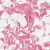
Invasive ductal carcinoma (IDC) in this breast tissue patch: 0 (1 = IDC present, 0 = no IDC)